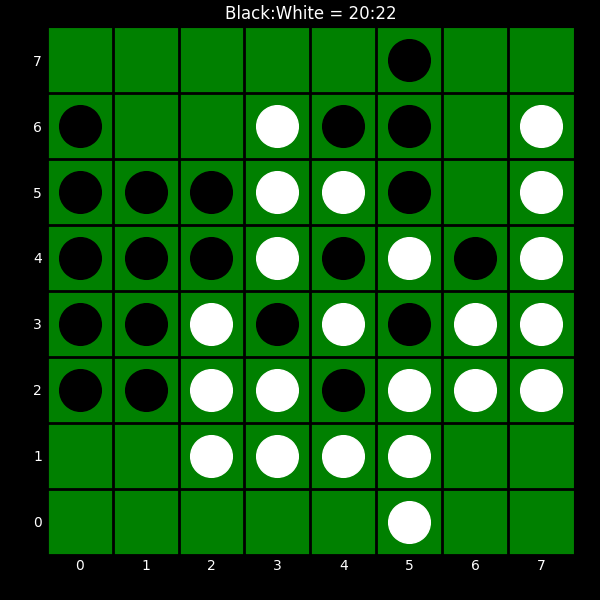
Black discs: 20
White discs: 22